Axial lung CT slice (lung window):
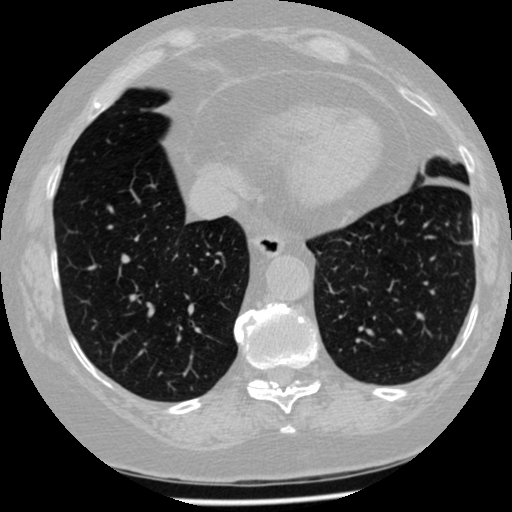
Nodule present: no